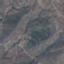
Label: HerbaceousVegetation